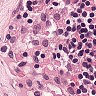
Metastatic tissue present: no